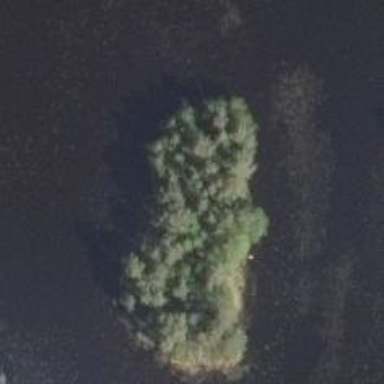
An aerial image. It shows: Island covered with woodland.